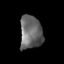
Tissue: prostate
Cell type: T cells
Senescence score: 0.3586
Nuclear area (px): 725
Mean DAPI intensity: 104.251